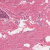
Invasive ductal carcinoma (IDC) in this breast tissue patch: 0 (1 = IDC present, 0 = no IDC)